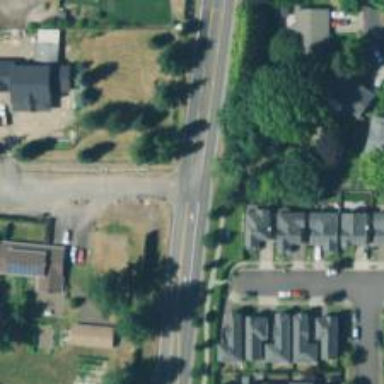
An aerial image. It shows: Secondary road with asphalt surface. There is sidewalk on the left side.